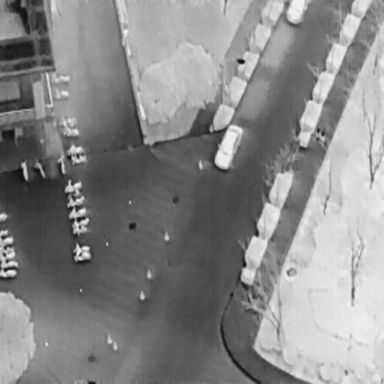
There are 23 Bicycles in the infrared image.